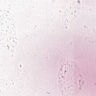
Metastatic tissue present: no